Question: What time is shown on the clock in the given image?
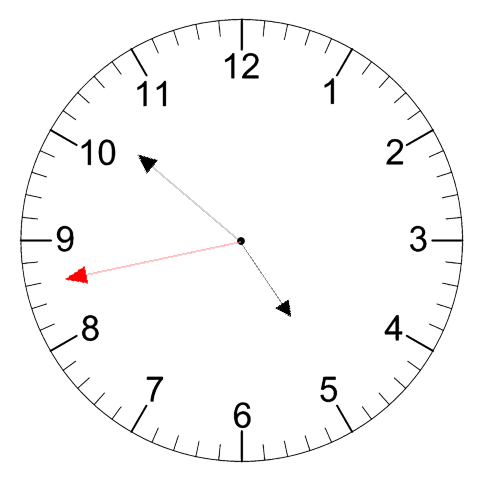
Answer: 04:51:43